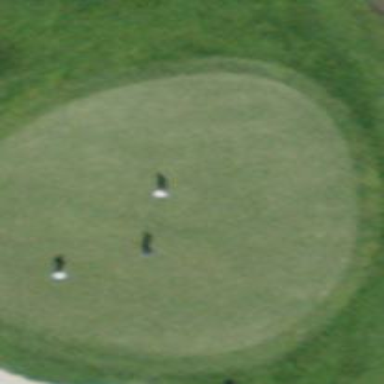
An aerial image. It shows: Golf green.